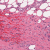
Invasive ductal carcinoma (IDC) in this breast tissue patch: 0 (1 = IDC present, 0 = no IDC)